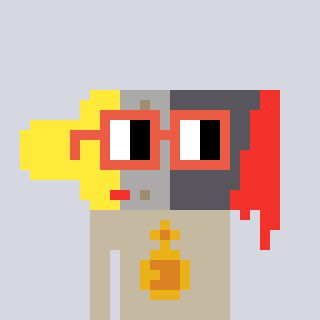
a pixel art character with square orange glasses, a paintbrush-shaped head and a bege-colored body on a cool background